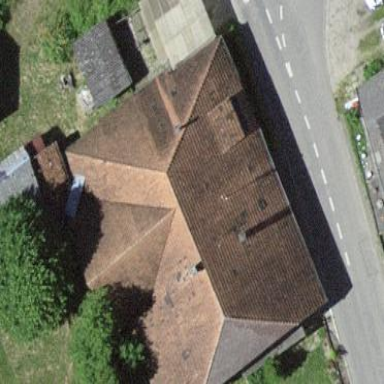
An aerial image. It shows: Farm building.